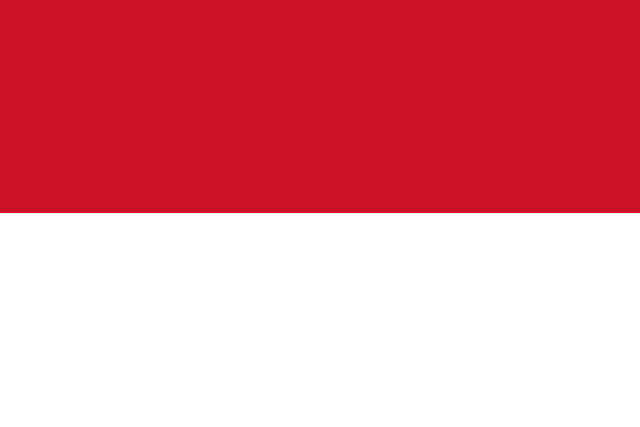
Country: Monaco
Country code: mc